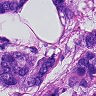
Metastatic tissue present: yes